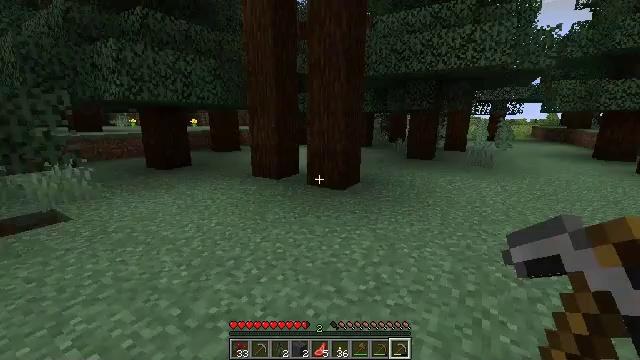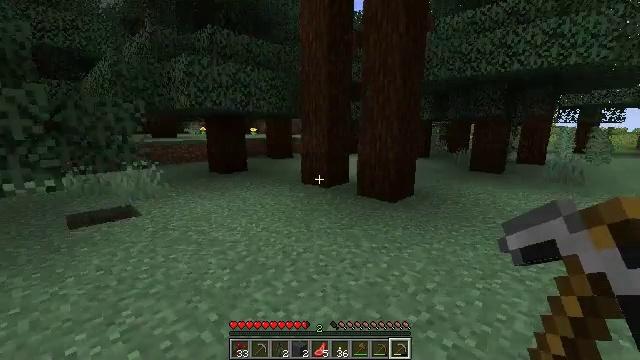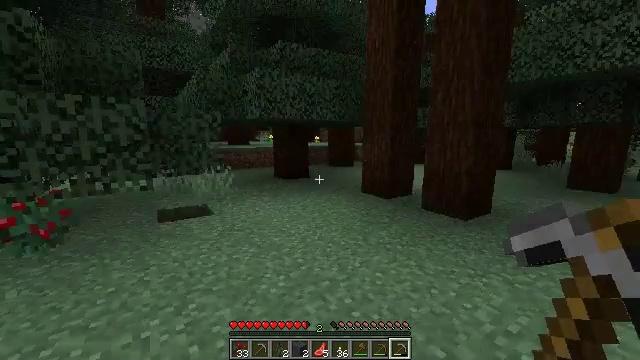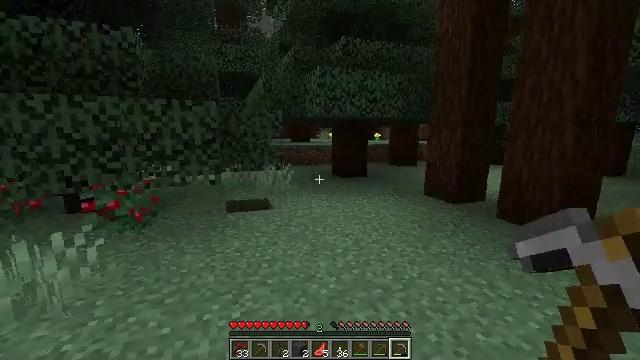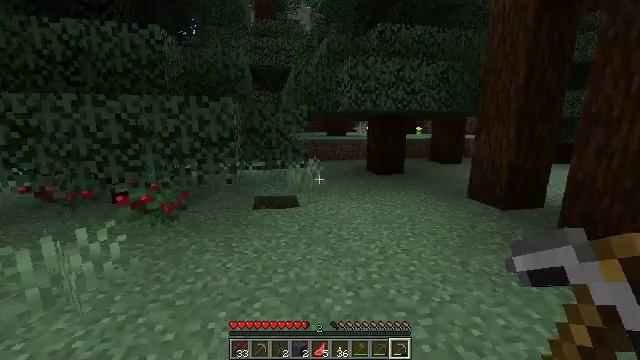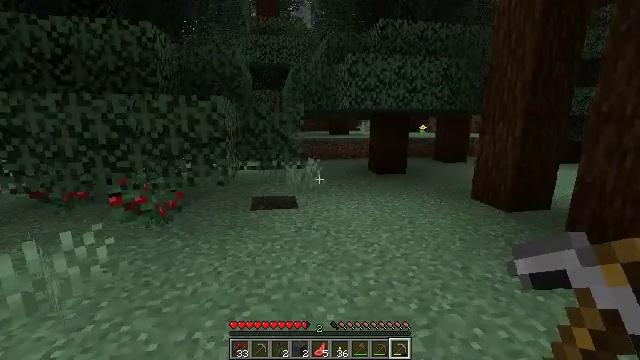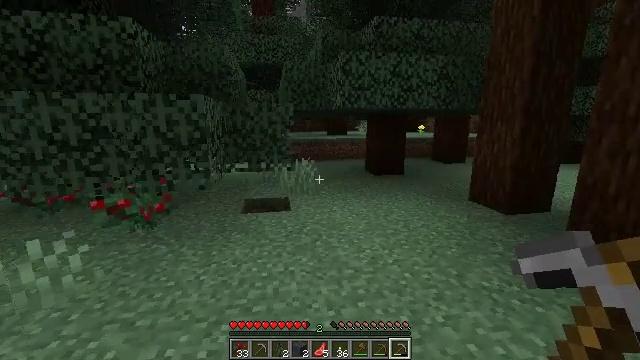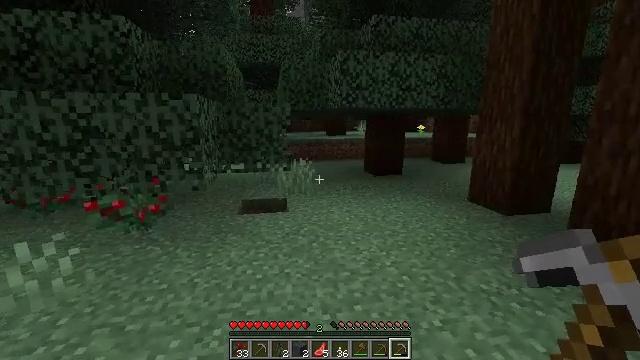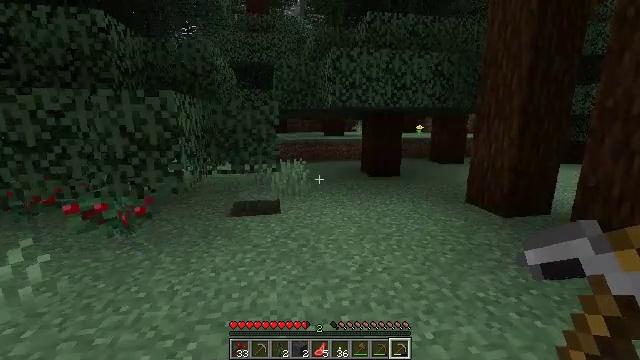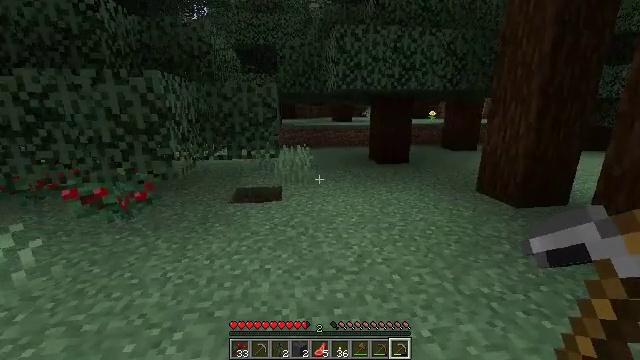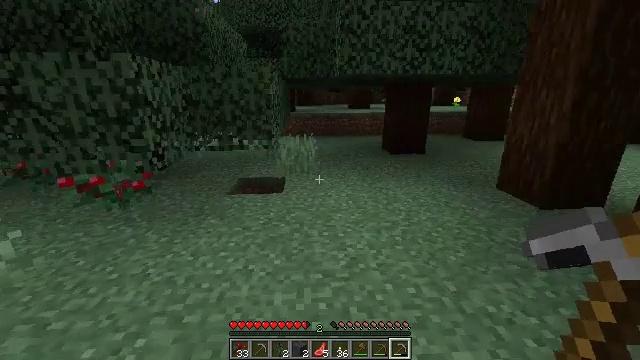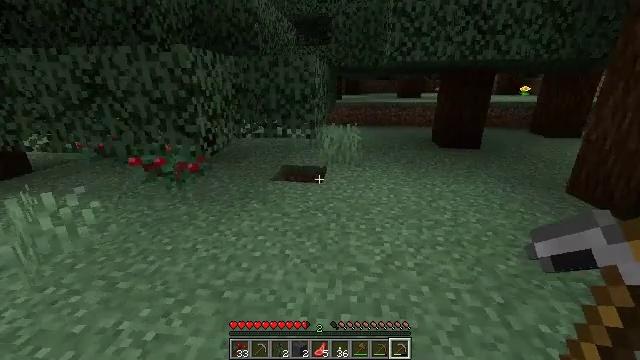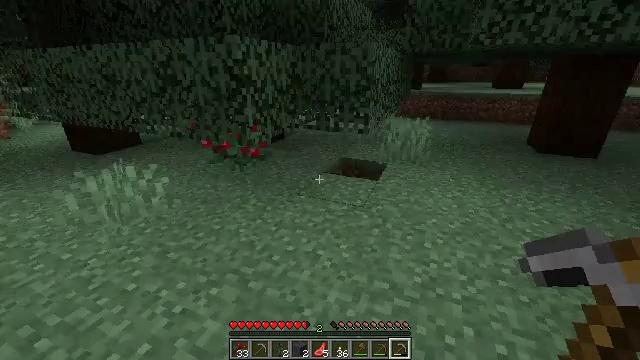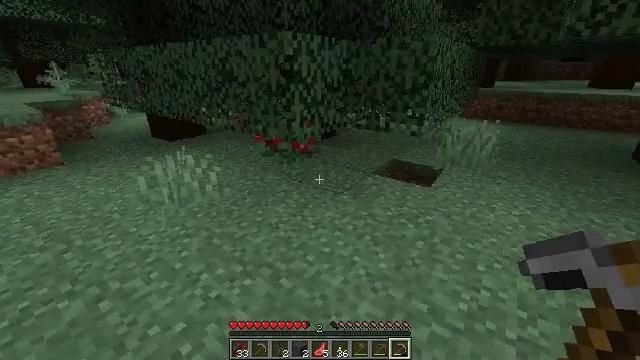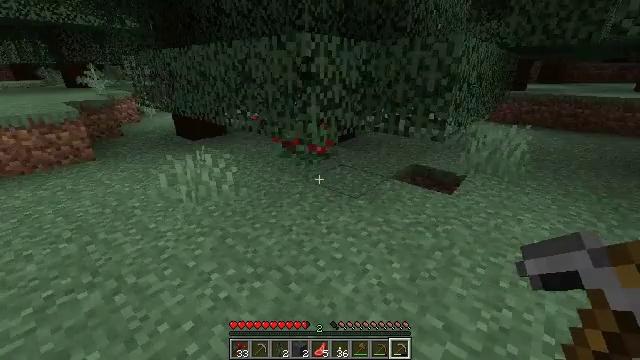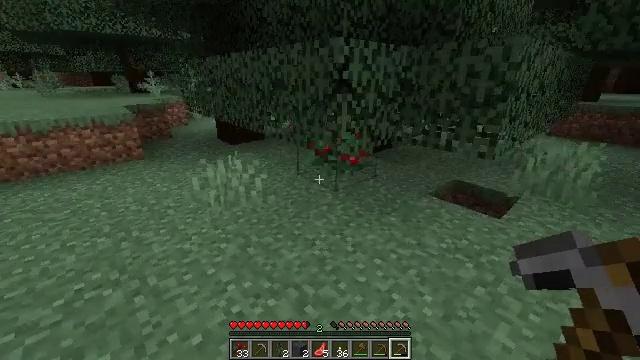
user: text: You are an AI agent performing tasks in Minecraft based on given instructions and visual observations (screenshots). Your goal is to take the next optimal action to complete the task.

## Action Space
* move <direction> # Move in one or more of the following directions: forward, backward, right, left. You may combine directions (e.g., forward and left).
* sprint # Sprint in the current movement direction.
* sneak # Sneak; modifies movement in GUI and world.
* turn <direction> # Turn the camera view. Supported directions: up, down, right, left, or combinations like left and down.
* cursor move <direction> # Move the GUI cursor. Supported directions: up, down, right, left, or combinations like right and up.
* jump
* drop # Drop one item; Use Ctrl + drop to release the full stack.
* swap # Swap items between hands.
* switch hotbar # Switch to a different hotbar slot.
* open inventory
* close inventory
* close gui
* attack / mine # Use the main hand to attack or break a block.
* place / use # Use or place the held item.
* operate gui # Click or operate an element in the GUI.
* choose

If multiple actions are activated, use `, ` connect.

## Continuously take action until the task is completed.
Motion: motion action
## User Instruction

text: Mine spruce leaves from the tree.
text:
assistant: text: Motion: move forward, turn left and up
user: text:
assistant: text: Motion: move forward, turn left and up
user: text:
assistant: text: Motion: move forward and move right, turn left
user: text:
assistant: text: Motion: move forward and move right, turn left and down
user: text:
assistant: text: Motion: move forward and move right
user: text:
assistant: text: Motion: move forward and move right
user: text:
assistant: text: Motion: move forward and move right
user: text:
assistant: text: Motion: move forward and move right
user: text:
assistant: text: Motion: move forward and move right, turn left and down
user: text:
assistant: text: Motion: move forward and move right, turn left and down
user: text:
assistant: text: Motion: move forward and move right, turn left and down
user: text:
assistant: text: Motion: move forward and move right, turn left and down
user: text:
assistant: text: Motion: move forward, turn left
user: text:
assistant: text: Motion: move forward, turn left
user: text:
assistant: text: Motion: move forward, turn left and up
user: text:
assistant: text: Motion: move forward, turn left and up
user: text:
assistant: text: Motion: move forward, turn left and up
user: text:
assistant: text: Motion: move forward, turn left and up
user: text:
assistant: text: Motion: no_op
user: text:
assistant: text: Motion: turn right, attack / mine
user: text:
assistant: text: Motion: turn right, attack / mine
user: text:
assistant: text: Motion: turn right, attack / mine
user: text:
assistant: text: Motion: turn right, attack / mine
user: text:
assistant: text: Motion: turn right and up
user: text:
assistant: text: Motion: turn right
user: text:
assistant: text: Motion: no_op
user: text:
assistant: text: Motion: no_op
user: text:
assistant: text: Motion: no_op
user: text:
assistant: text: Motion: no_op
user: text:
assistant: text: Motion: no_op